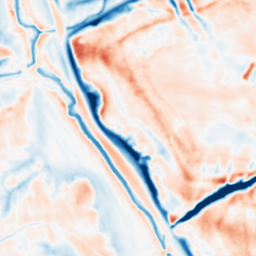
Category: multiscale
Decomposition family: dog_multiscale
Decomposition parameters: sigma_ratio: 1.4
n_scales: 6
base_sigma: 1
Upsampling method: linear_exact
Upsampling parameters: scale: 4
Upsampling scale: 4